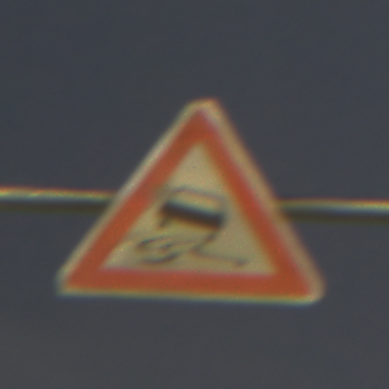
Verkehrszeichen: SchleuderOderRutschgefahr
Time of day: Night
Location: Outdoor (Urban)
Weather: PartlyCloudy
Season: NotSpecified
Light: Artificial